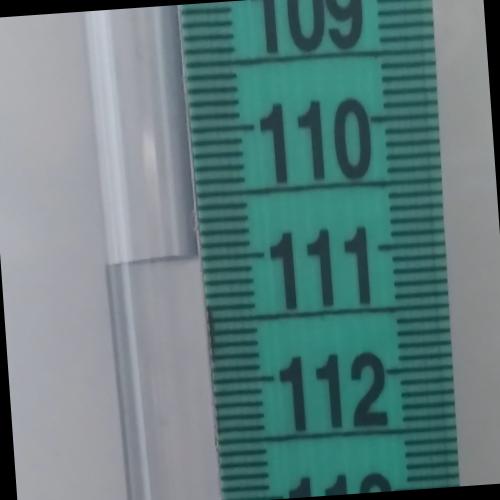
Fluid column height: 111.0 cm